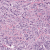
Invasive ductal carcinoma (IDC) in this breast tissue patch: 1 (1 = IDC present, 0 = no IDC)